Question: I am working in a single page app that has the following layout:

I am using a Backbone.js router to manage the elements that load on the screen:
'''
var AppRouter = Backbone.Router.extend({
routes: {
"" : "list",
"content1" : "content1",
"content1/cont3": "cont3"
},
list: function() {
var list = new List().render().$el; //view
$("#List").html(list);
},
content1: function(){
var cont1 = new Content1().render().$el; //view
$("#Content1").html(cont1);
},
content3: function(){
var cont3 = new Content3().render().$el; //view
$("#Cont3").html(cont3);
}
});
'''
Everytime I click on a list item in #List, #Content1 gets generated, and when I do it on the blocks on #Content1, #Cont3 appears.
The problem I am facing is that if, for some reason, I refresh the page when the adress is localhost/content1, for example; the elements in #List disappear.
I want the content in #List to be always present when loaded, independent on what the url may be, as well as the content in #Content1. Is there a way to achieve this using backbone routers?
Thanks
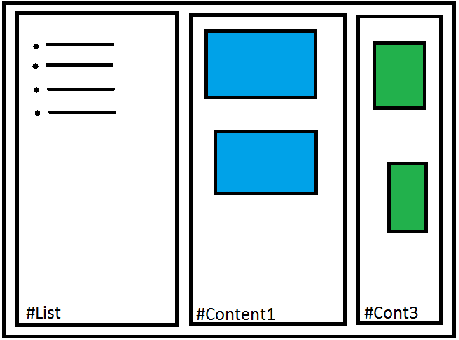
Answer: You don't need to match 1 route <-> 1 View.
I would change the routes to something like this:
> "list": "displayContent",
"list/:c1": "displayContent",
"list/:c1/:c3": "displayContent",
So it's only one callback the one who organize what Views are rendered or what not.
> displayContent: function(c1,c3) {
Store the content1 variable, and check if has been rendered already or not, etc.
Have a look to this question: <URL>
Or for more complex apps, maybe a layout framework in top of Backbone could help, although I would recommend do your own stuff until you understand how Backbone works.
<URL>
<URL>